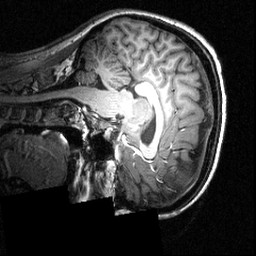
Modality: T1w
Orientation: sagittal
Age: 27
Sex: female
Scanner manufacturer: siemens
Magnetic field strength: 3.951 T
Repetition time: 1.5 s
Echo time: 0.00335 s